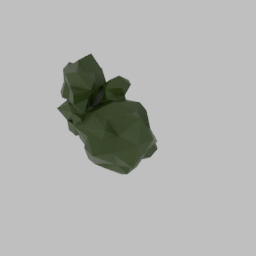
Label: nature